Question: I've filled my select dropdowns with json-data. The content of the selects depend on the selection of the selects and radio's before it. Is it possible to 'reset' all selects when I decide to choose another radio button?
I am using the following code:
'''
function changeCustomerType(value) {
selectedCustomerType = value;
if(typeof dateTypeCol === 'undefined') {
dateTypeCol = temp[value];
console.log(dateTypeCol);
} else {
dateTypeCol = '';
yearCol = '';
console.log(yearCol);
dateTypeCol = temp[value];
console.log(dateTypeCol);
}
}
function changeDateType(value) {
console.log(selectedCustomerType);
$(dateFieldset).show();
yearLabel.show();
selectedDateType = value;
switch(selectedDateType) {
case 'Weekend':
$(yearSelect).selectedIndex = 0;
$(monthSelect).hide();
$(dateSelect).hide();
break;
case 'Midweek':
$(yearSelect).selectedIndex = 0;
$(monthSelect).hide();
$(dateSelect).hide();
break;
case 'Week':
$(yearSelect).selectedIndex = 0;
$(monthSelect).hide();
$(dateSelect).hide();
break
}
if(typeof yearCol !== 'undefined') {
yearCol = '';
$(yearSelect).empty();
yearCol = dateTypeCol[value];
console.log(yearCol);
$.each(yearCol, function(key, value) {
$(yearSelect).append('<option value=' + value + '>' + key + '</option>');
});
} else {
yearCol = '';
$(yearSelect).empty();
yearCol = dateTypeCol[value];
console.log(yearCol);
$(yearSelect).append('<option value></option>');
$.each(yearCol, function(key, value) {
$(yearSelect).append('<option value=' + value + '>' + key + '</option>');
});
}
}
function getMonths(year) {
selectedYear = year;
$(dateSelect).hide();
$(monthSelect).show();
if(typeof monthCol === 'undefined') {
monthCol = yearCol[year];
console.log(monthCol);
$.each(monthCol, function(key, value) {
$(monthSelect).append('<option value=' + value + '>' + key + '</option>');
});
} else {
monthCol = '';
$(monthSelect).empty();
monthCol = yearCol[year];
console.log(monthCol);
$(monthSelect).append('<option value></option>');
$.each(monthCol, function(key, value) {
$(monthSelect).append('<option value=' + value + '>' + key + '</option>');
});
}
}
function getDates(month) {
switch(selectedDateType) {
case 'Weekend':
$(dateSelect).show();
break;
case 'Midweek':
$(dateSelect).show();
break;
case 'Week':
$(dateSelect).show();
break
}
//console.log(selectedCustomerType, selectedDateType, selectedYear, month);
if(typeof dateCol === 'undefined') {
dateCol = monthCol[month];
console.log(dateCol);
$.each(dateCol, function(key, value) {
console.log(value);
$.each(value, function(key1, value1) {
if(key1 == 'id') {
id = value1;
};
});
$.each(value, function(key2, value2) {
if(key2 == 'startDate') {
$(dateSelect).append('<option value=' + id + '>' + value2 + '</option>');
};
});
});
} else {
dateCol = '';
$(dateSelect).empty();
$.each(dateCol, function(key, value) {
console.log(value);
$.each(value, function(key1, value1) {
if(key1 == 'id') {
id = value1;
};
});
$(monthSelect).append('<option value></option>');
$.each(value, function(key2, value2) {
if(key2 == 'startDate') {
$(dateSelect).append('<option value=' + id + '>' + value2 + '</option>');
};
});
});
}
}
'''
Current situation:

It's a bit of a mess now, need to nicen it up a bit after this.
If any other information is required, please ask! New to this.
Thanks in advance!
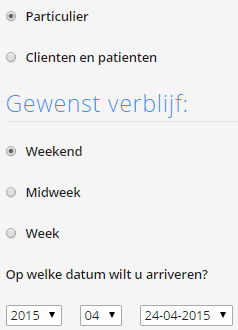
Answer: Apparently I can get the required result by hiding and showing the selects.
The code is still a bit messy, but for people with the same problem, look up : <URL>
'''
function changeCustomerType(value) {
selectedCustomerType = value;
dateTypeRadio.prop('checked', false);
$(dateFieldset).hide();
yearLabel.hide();
if(typeof dateTypeCol === 'undefined') {
dateTypeCol = temp[value];
console.log(dateTypeCol);
} else {
dateTypeCol = '';
yearCol = '';
console.log(yearCol);
dateTypeCol = temp[value];
console.log(dateTypeCol);
}
}
function changeDateType(value) {
selectedDateType = value;
$(dateFieldset).hide();
yearLabel.hide();
if(typeof(dateTypeCol) == 'undefined'){
dateTypeRadio.prop('checked', false);
$(dateFieldset).hide();
console.log('Selecteer eerst Soort Groep.');
return;
} else {
$(dateFieldset).show();
console.log('Groepsoort gekozen, geef datumselectie weer..');
}
'''